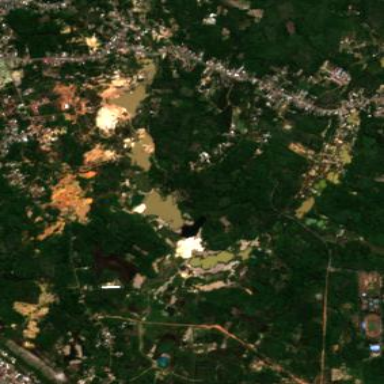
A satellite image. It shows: Quarry area.